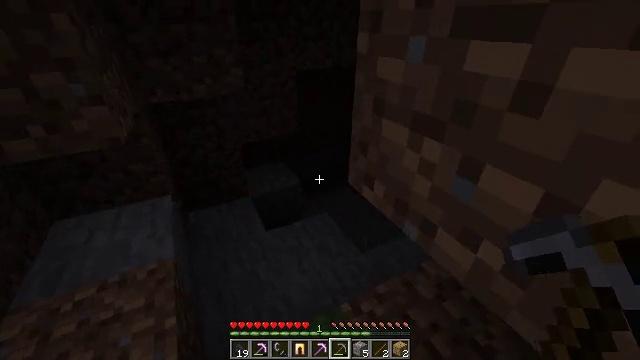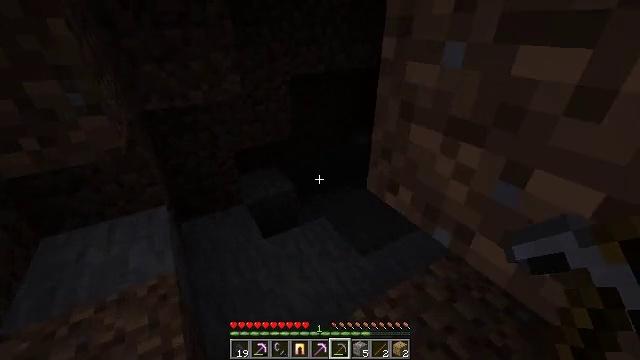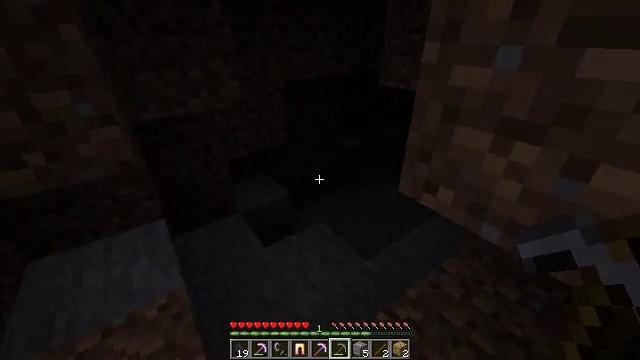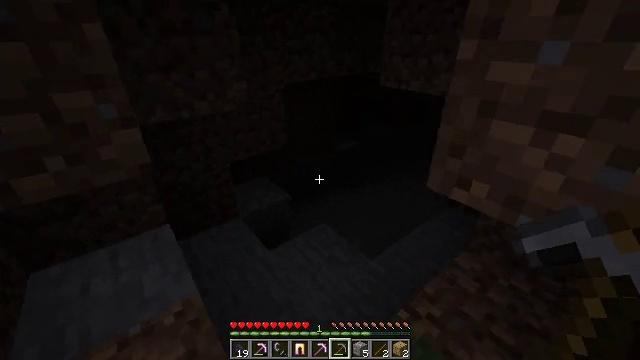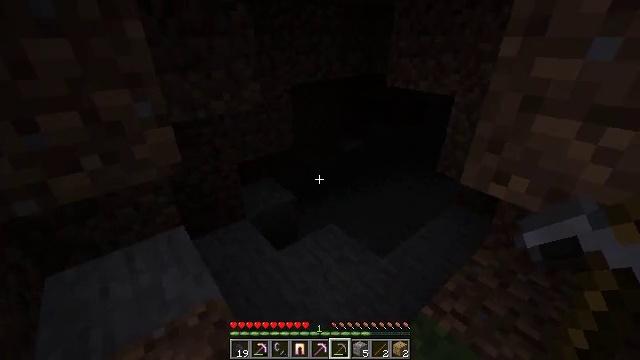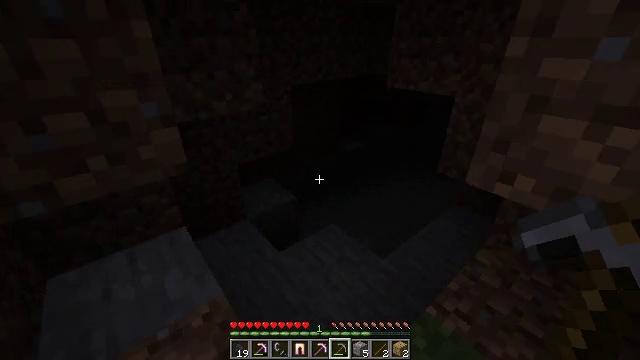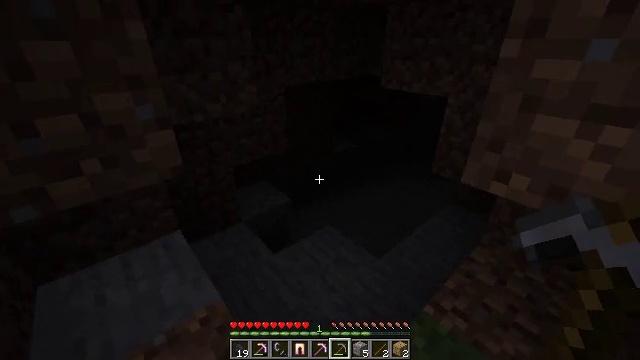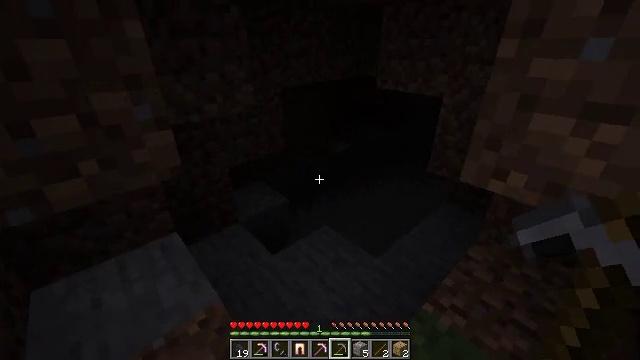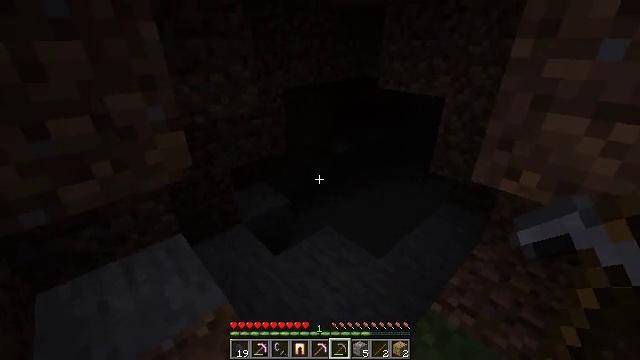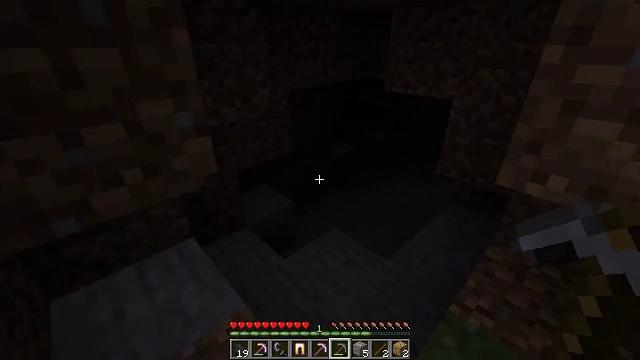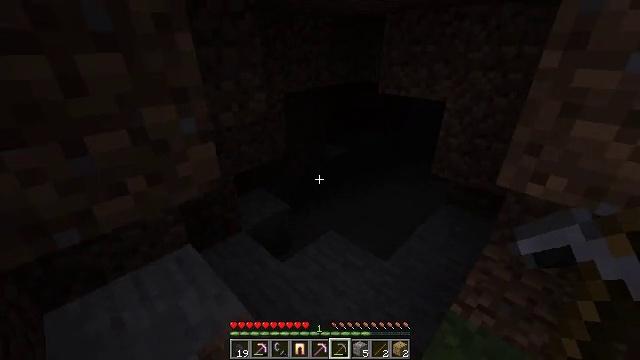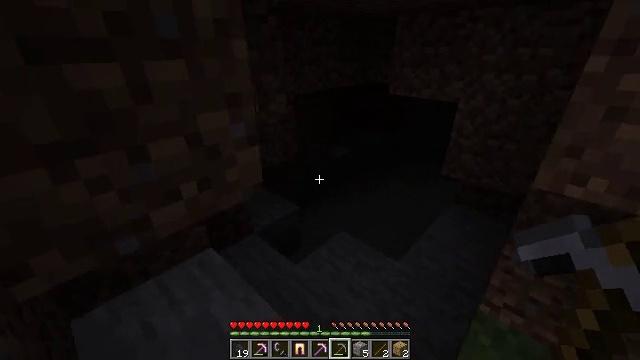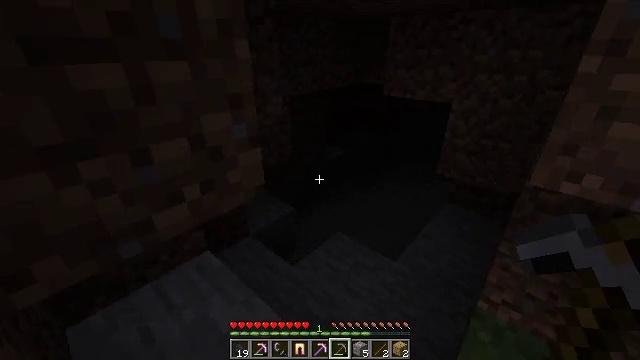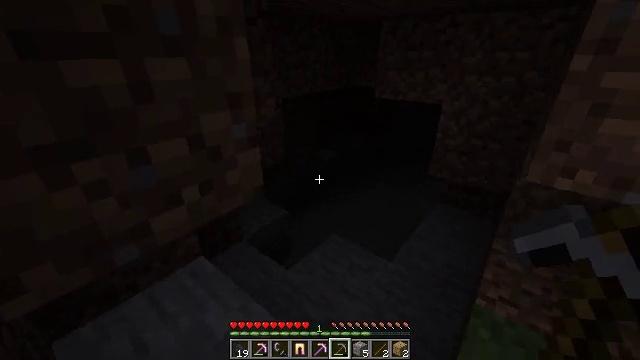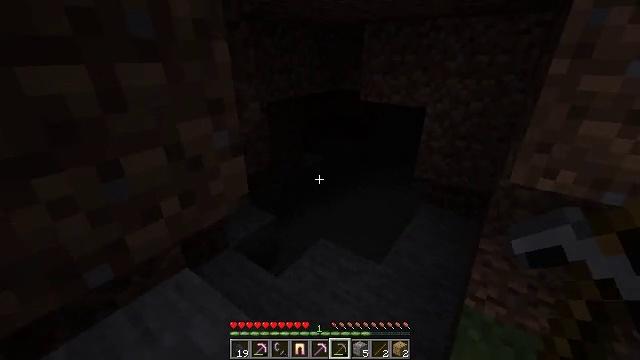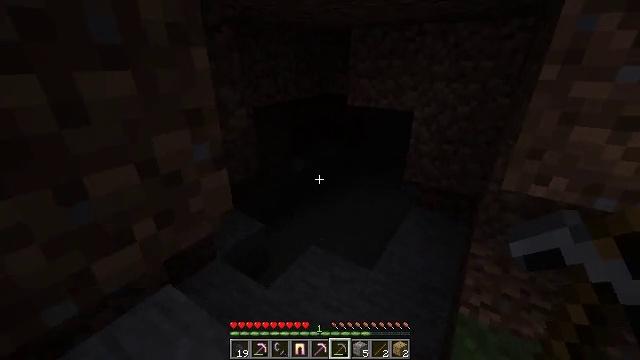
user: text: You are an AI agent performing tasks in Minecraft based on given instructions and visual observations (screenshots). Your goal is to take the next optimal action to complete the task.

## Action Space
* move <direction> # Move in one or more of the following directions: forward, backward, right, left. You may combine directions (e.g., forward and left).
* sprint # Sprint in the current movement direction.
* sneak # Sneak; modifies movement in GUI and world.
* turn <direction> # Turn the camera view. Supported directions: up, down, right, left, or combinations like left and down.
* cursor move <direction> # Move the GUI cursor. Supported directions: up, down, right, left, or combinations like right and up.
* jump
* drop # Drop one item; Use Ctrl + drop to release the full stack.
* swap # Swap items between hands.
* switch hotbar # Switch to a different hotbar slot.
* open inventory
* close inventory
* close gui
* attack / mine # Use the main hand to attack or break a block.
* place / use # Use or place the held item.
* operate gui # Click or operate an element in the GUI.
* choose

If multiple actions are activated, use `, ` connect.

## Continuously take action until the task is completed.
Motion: motion action
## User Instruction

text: Cut down the tree and harvest oak logs.
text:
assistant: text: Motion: move left, turn right
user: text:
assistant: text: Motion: move left, turn right and up
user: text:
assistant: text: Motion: move left, turn right
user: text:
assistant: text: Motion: turn right
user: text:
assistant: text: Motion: no_op
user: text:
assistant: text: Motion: turn right
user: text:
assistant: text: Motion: turn right
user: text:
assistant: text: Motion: move left
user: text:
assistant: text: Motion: move left
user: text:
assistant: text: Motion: move left, turn right
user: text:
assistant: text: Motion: turn right
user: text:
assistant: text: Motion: turn right
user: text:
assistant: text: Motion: turn right
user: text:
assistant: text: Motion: move forward, turn right
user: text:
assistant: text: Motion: move forward, turn right
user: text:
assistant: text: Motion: move forward, turn right
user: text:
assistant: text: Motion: move forward, turn right
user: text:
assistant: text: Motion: move forward
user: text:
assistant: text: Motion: move forward
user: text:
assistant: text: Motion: move forward
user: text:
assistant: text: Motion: move forward
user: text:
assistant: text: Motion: move forward
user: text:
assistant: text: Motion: move forward
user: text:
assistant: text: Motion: no_op
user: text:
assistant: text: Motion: no_op
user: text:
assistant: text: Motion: no_op
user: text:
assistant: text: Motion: no_op
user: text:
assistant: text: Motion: no_op
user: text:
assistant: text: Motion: no_op
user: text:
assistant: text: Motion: no_op